五年级 · 算术
小明爸爸要给一个长 $180 \mathrm{~cm}$ 、宽 $120 \mathrm{~cm}$ 的长方形浴室地面铺瓷砖。如果要求用整块的瓷砖正好铺满（不切割）, 那么下面几种瓷砖中, 不符合要求的是（）。

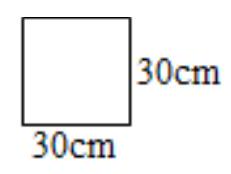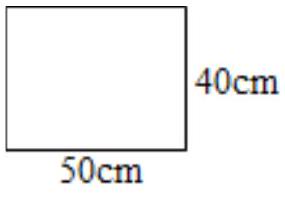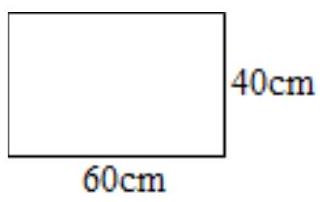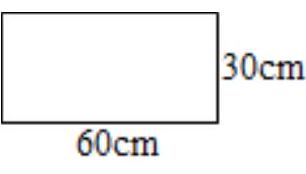
A.

B.

C.

D.

答案: B
解析: 解B

【分析】正方体瓷砖的棱长, 长方体瓷砖的长和宽, 只要是浴室地面长和宽的因数即可;

【详解】A. $180 \div 30=6 、 120 \div 30=4$, 符合要求;

B. $180 \div 50$ 不能整除, $120 \div 50$ 不能整除, 不符合要求;

C. $180 \div 60=3,120 \div 40=3$, 符合要求;

D. $180 \div 60=3 、 120 \div 30=4$, 符合要求。

故答案为: B

【点睛】在乘法算式 $\mathrm{a} \times \mathrm{b}=\mathrm{c}(\mathrm{a} 、 \mathrm{~b} 、 \mathrm{c}$ 均为非 0 的自然数 $)$ 中, $a 、 b$ 就是 $\mathrm{c}$ 的因数, $\mathrm{c}$ 就是 $\mathrm{a} 、 \mathrm{~b}$ 的倍数。